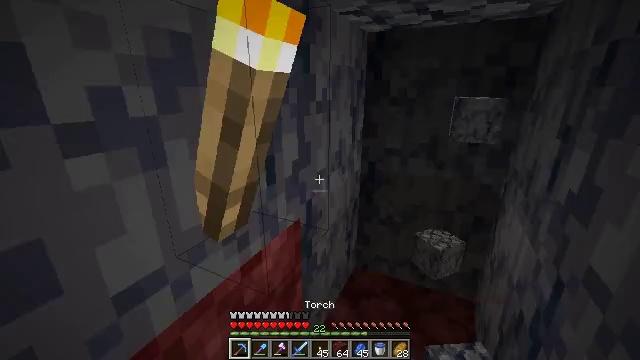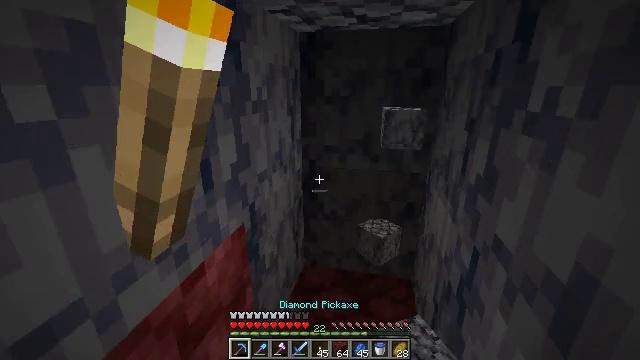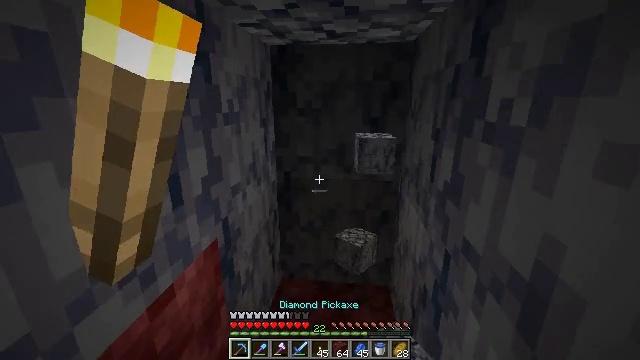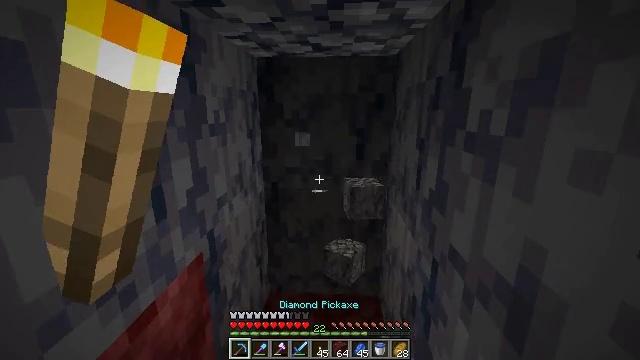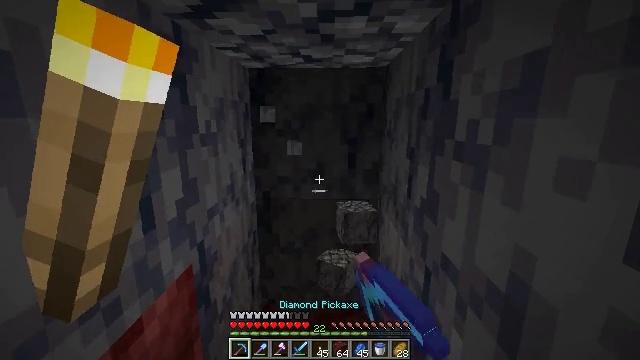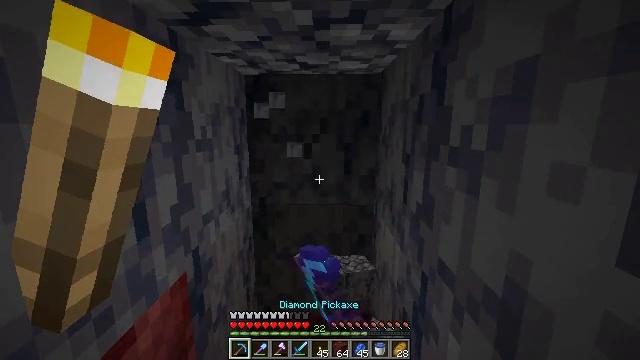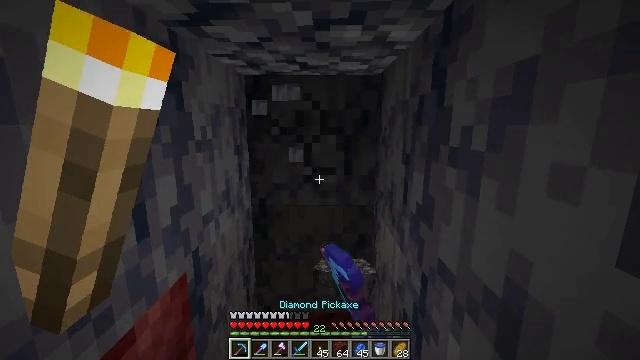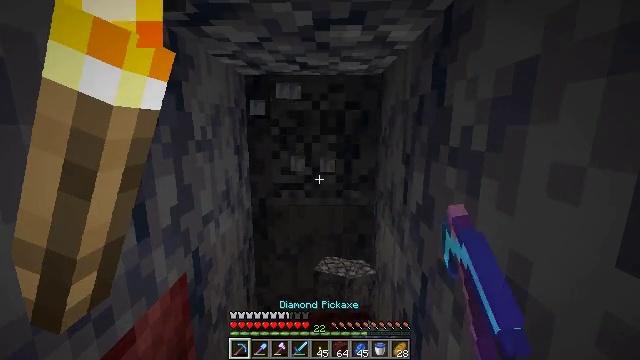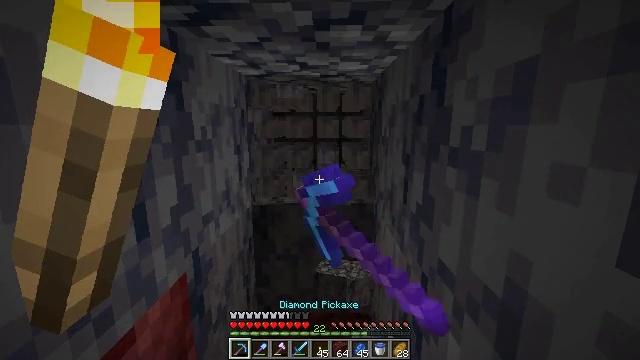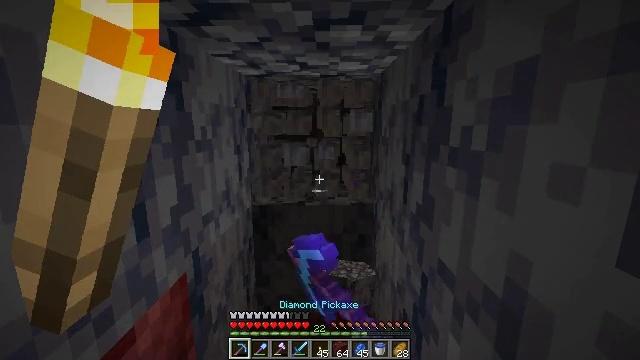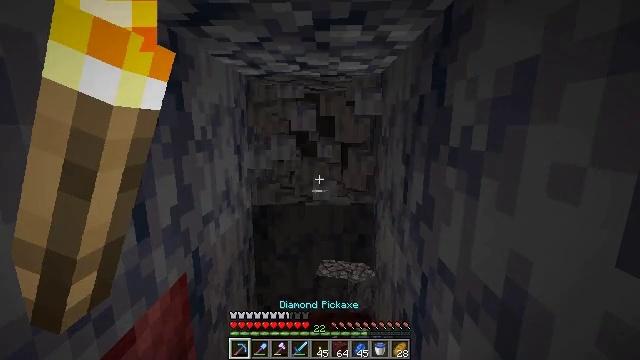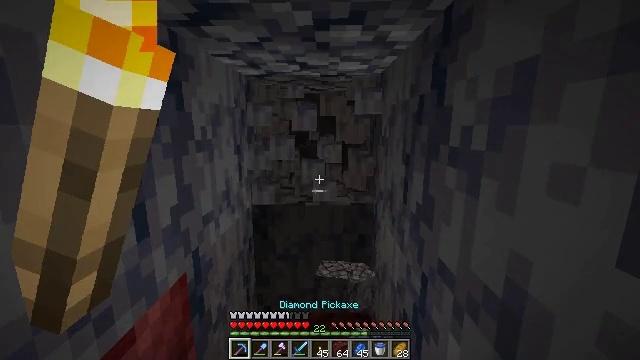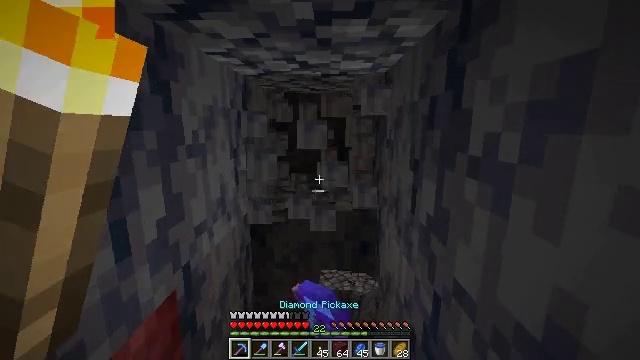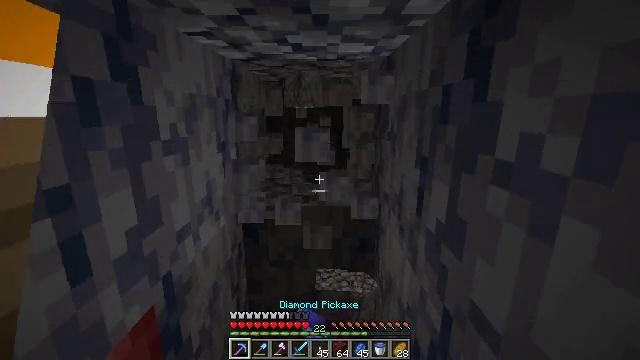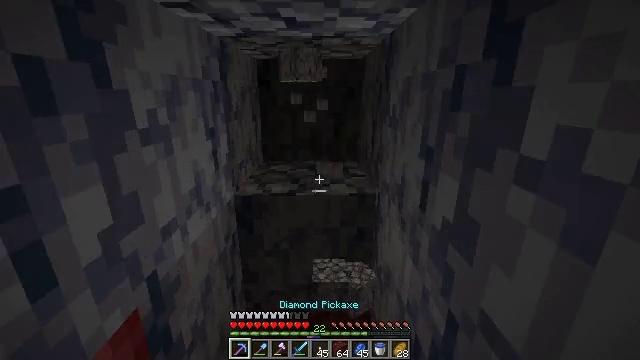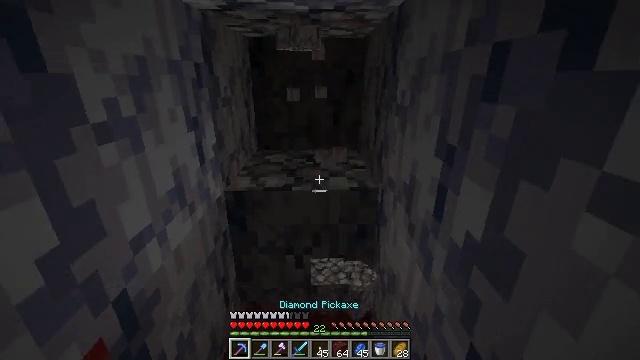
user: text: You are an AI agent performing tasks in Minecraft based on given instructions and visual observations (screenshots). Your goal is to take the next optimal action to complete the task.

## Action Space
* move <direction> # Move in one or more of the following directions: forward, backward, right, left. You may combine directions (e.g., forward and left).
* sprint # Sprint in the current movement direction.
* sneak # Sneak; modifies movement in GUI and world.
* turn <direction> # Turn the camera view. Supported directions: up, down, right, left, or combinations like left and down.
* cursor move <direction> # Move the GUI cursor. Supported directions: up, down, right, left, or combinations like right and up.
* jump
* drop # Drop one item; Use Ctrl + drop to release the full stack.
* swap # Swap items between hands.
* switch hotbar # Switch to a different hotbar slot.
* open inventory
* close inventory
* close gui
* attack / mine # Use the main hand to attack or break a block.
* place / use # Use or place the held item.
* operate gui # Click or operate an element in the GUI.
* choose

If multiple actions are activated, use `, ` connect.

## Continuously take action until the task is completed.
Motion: motion action
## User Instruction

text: Obtain basalt from the terrain.
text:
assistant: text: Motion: turn right, switch to hotbar 1
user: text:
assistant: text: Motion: turn right and up, switch to hotbar 1
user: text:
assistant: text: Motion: turn right and up, attack / mine
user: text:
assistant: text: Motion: turn right and up, attack / mine
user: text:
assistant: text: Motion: turn up, attack / mine
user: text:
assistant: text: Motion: attack / mine
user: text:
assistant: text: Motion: attack / mine
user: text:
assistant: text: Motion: attack / mine
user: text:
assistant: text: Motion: attack / mine
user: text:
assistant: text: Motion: attack / mine
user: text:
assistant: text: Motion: attack / mine
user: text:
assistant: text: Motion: move forward, attack / mine
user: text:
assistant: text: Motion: move forward, turn down, attack / mine
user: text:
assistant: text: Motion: move forward, turn down, attack / mine
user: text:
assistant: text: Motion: turn down, attack / mine
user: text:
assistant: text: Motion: turn down, attack / mine
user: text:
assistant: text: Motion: turn down, attack / mine
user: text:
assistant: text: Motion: attack / mine
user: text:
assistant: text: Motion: attack / mine
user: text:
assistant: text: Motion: attack / mine
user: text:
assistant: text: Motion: attack / mine
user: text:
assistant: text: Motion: attack / mine
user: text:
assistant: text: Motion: attack / mine
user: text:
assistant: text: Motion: turn up, attack / mine
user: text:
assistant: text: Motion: turn up, attack / mine
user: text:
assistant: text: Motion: turn up, attack / mine
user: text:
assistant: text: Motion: move forward, turn up, attack / mine
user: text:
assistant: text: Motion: move forward, attack / mine
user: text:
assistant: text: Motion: move forward, attack / mine
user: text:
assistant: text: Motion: attack / mine